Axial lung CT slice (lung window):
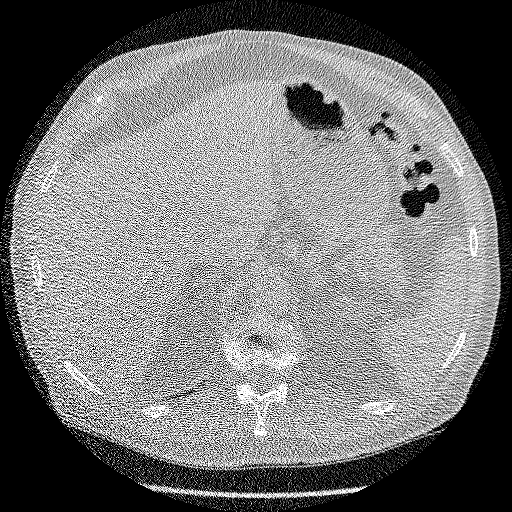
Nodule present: no